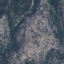
Land use / land cover class: HerbaceousVegetation